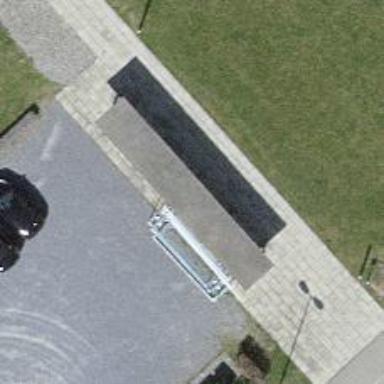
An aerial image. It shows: Bicycle parking area with stands.